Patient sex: M
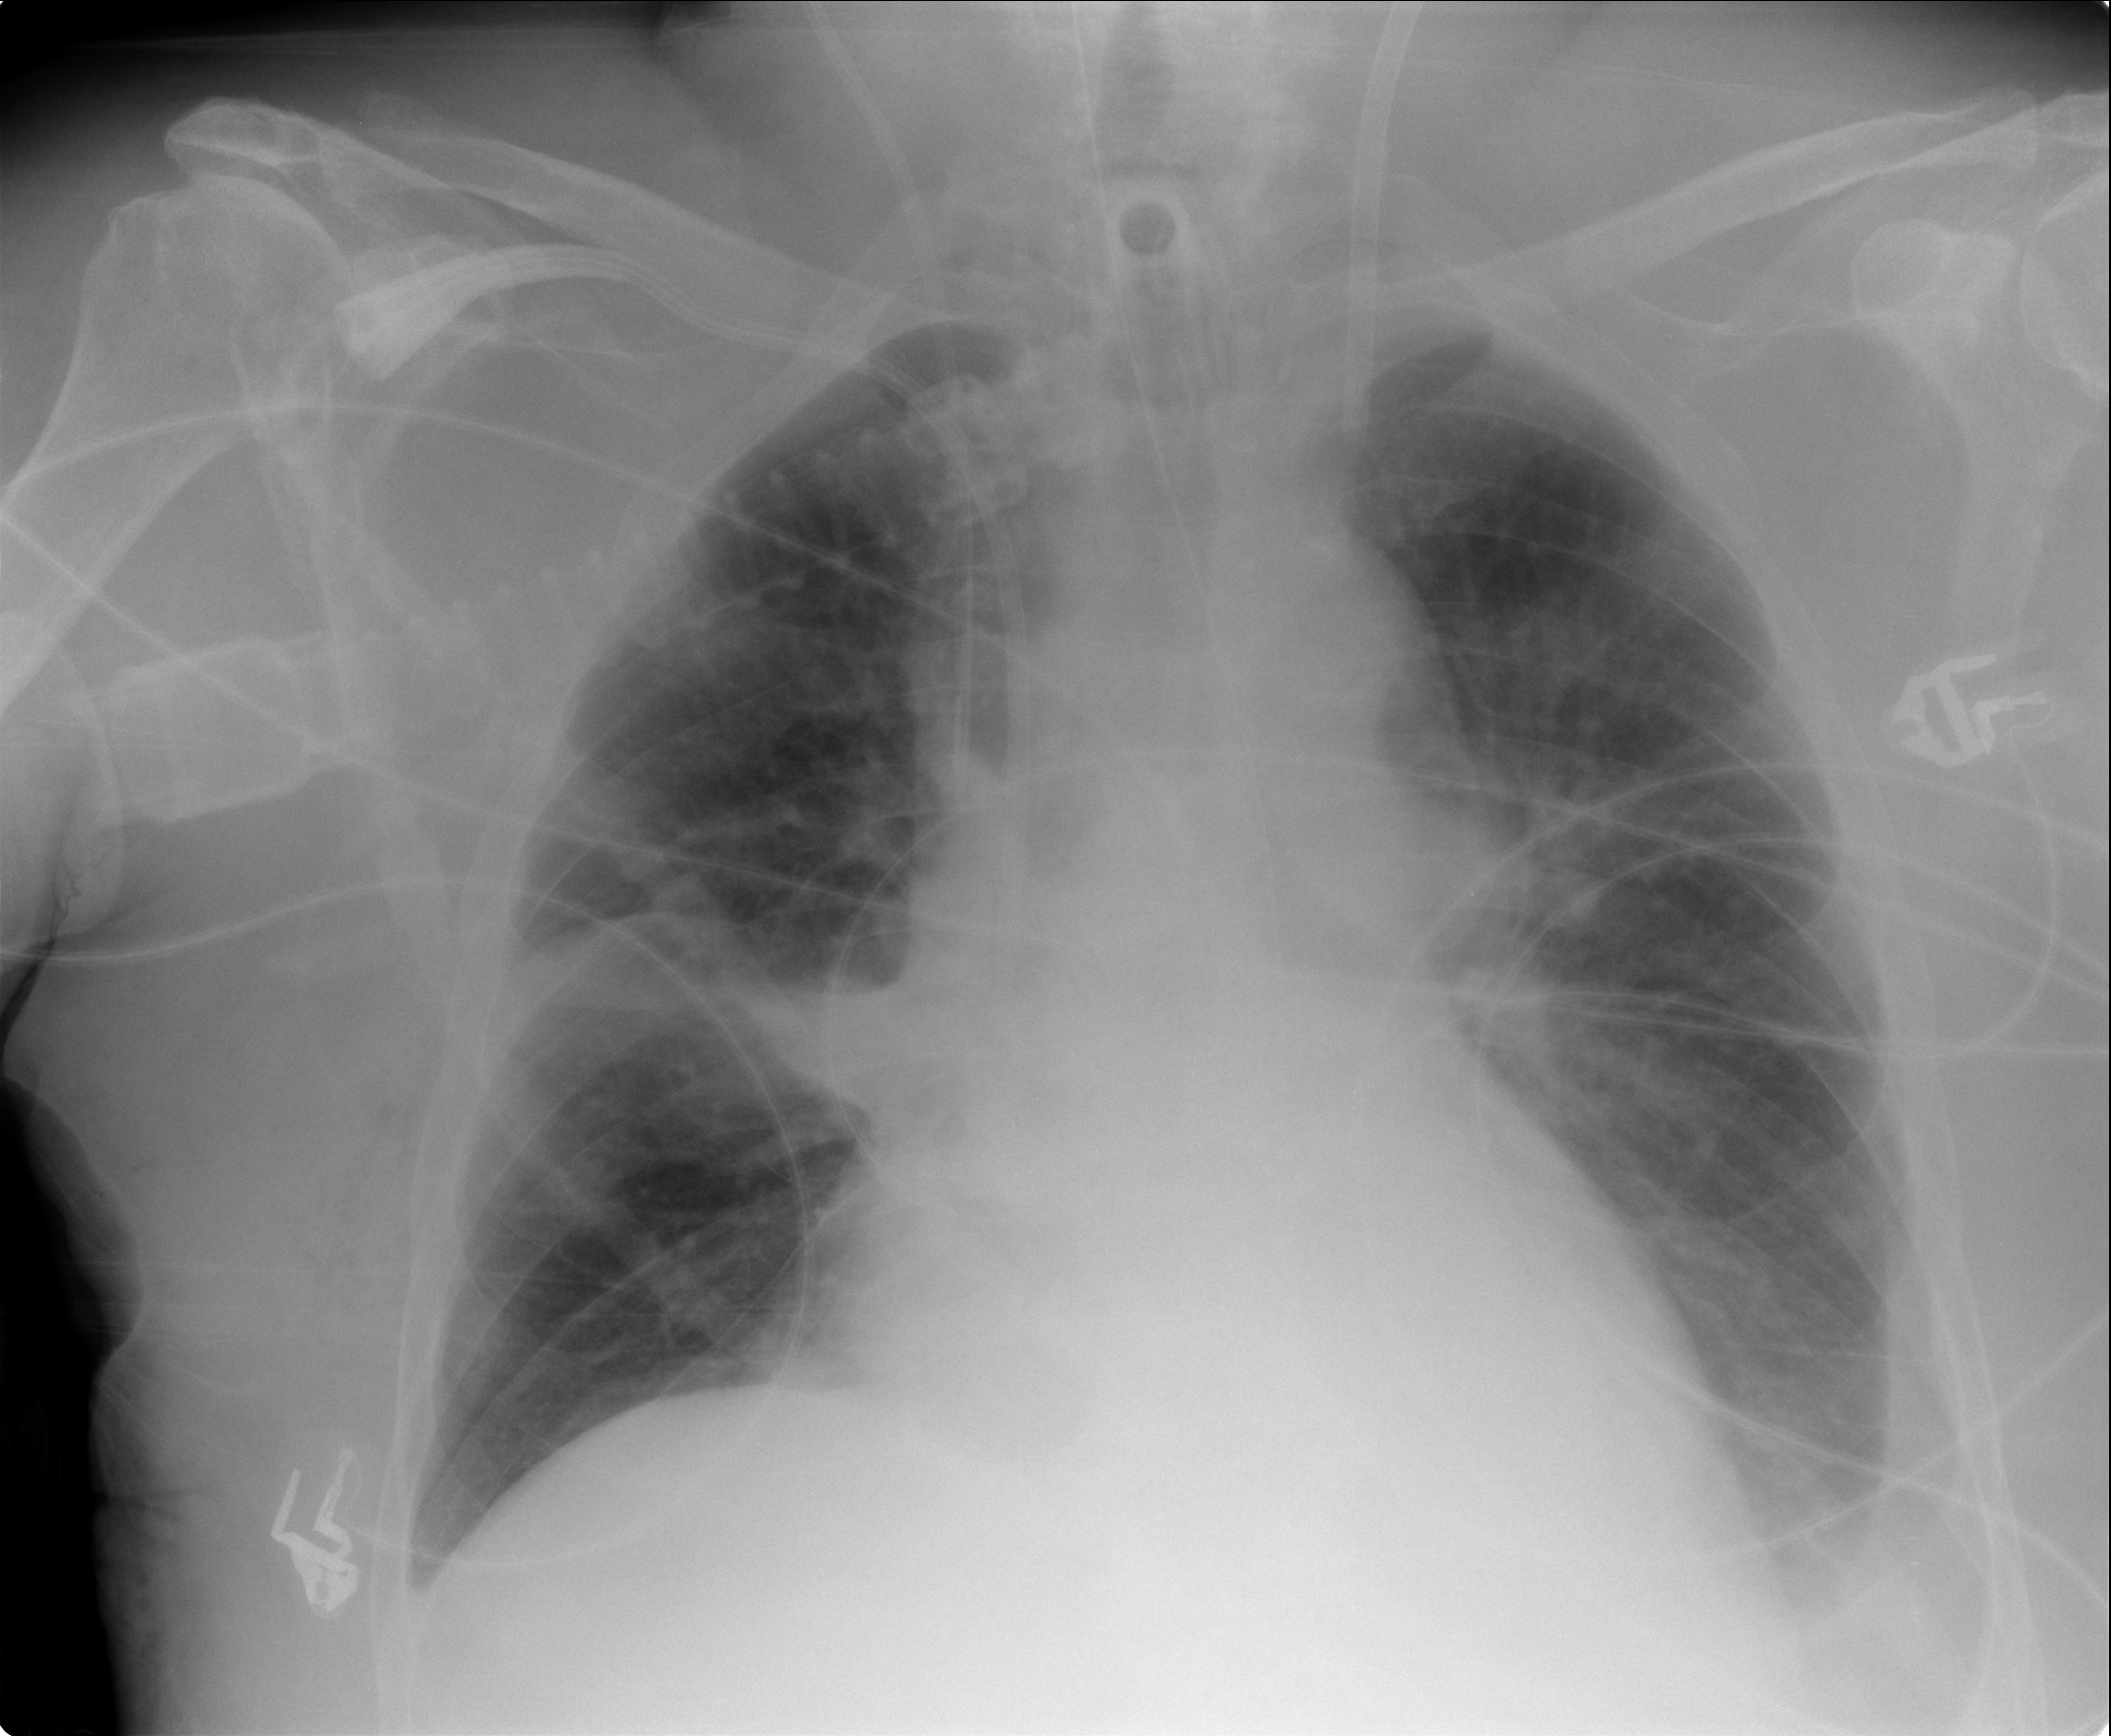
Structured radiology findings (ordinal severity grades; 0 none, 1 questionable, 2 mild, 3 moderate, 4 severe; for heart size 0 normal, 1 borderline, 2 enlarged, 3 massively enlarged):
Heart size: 2
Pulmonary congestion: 2
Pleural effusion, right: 2
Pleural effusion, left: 3
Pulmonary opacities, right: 0
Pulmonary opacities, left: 1
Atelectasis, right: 3
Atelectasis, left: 0